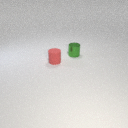
small green metal cylinder behind small red rubber cylinder